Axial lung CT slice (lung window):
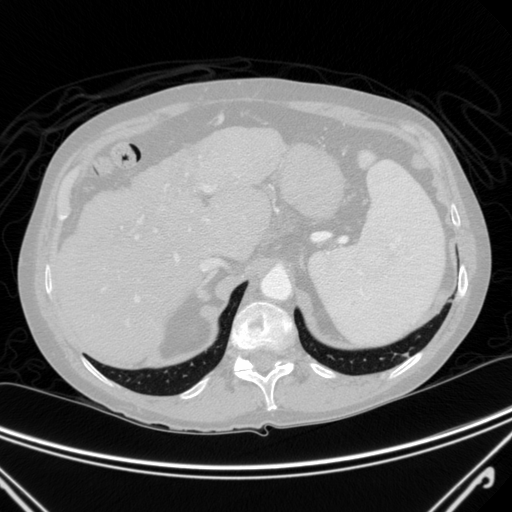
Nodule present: no